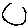
Label: moon